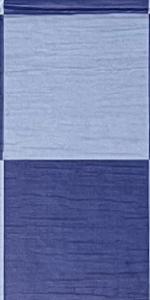
Label: Empty